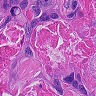
Metastatic tissue present: yes